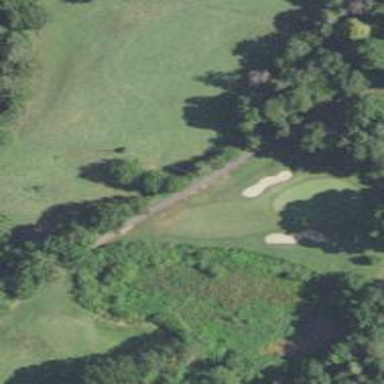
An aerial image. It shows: Golf hole.